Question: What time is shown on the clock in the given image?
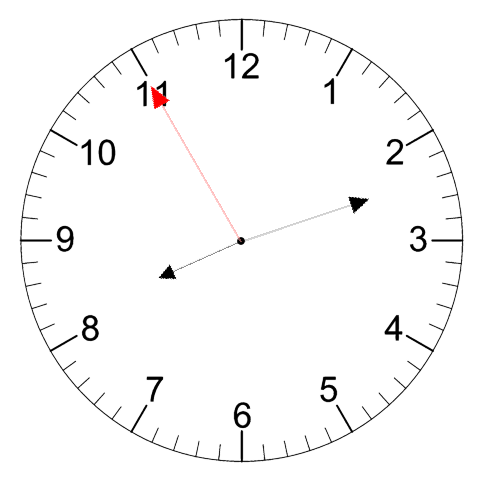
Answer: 08:11:55